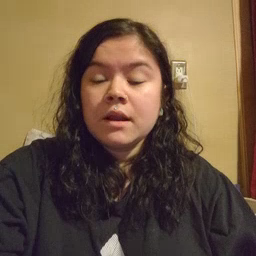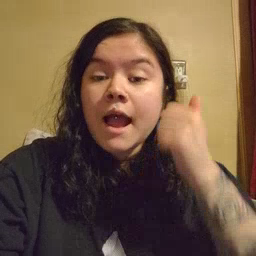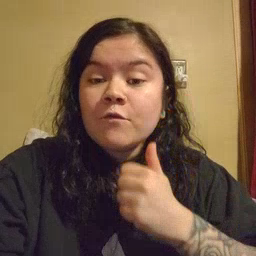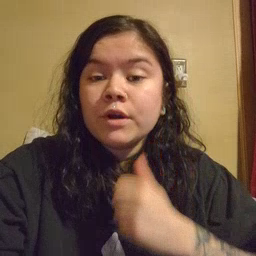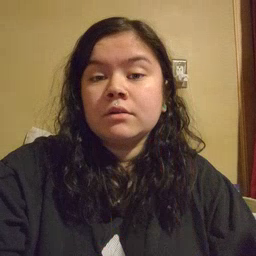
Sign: every